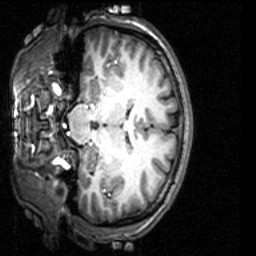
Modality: T1w
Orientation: coronal
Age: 22
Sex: female